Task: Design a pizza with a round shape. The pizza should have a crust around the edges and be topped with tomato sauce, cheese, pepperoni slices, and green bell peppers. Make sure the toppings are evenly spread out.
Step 419:
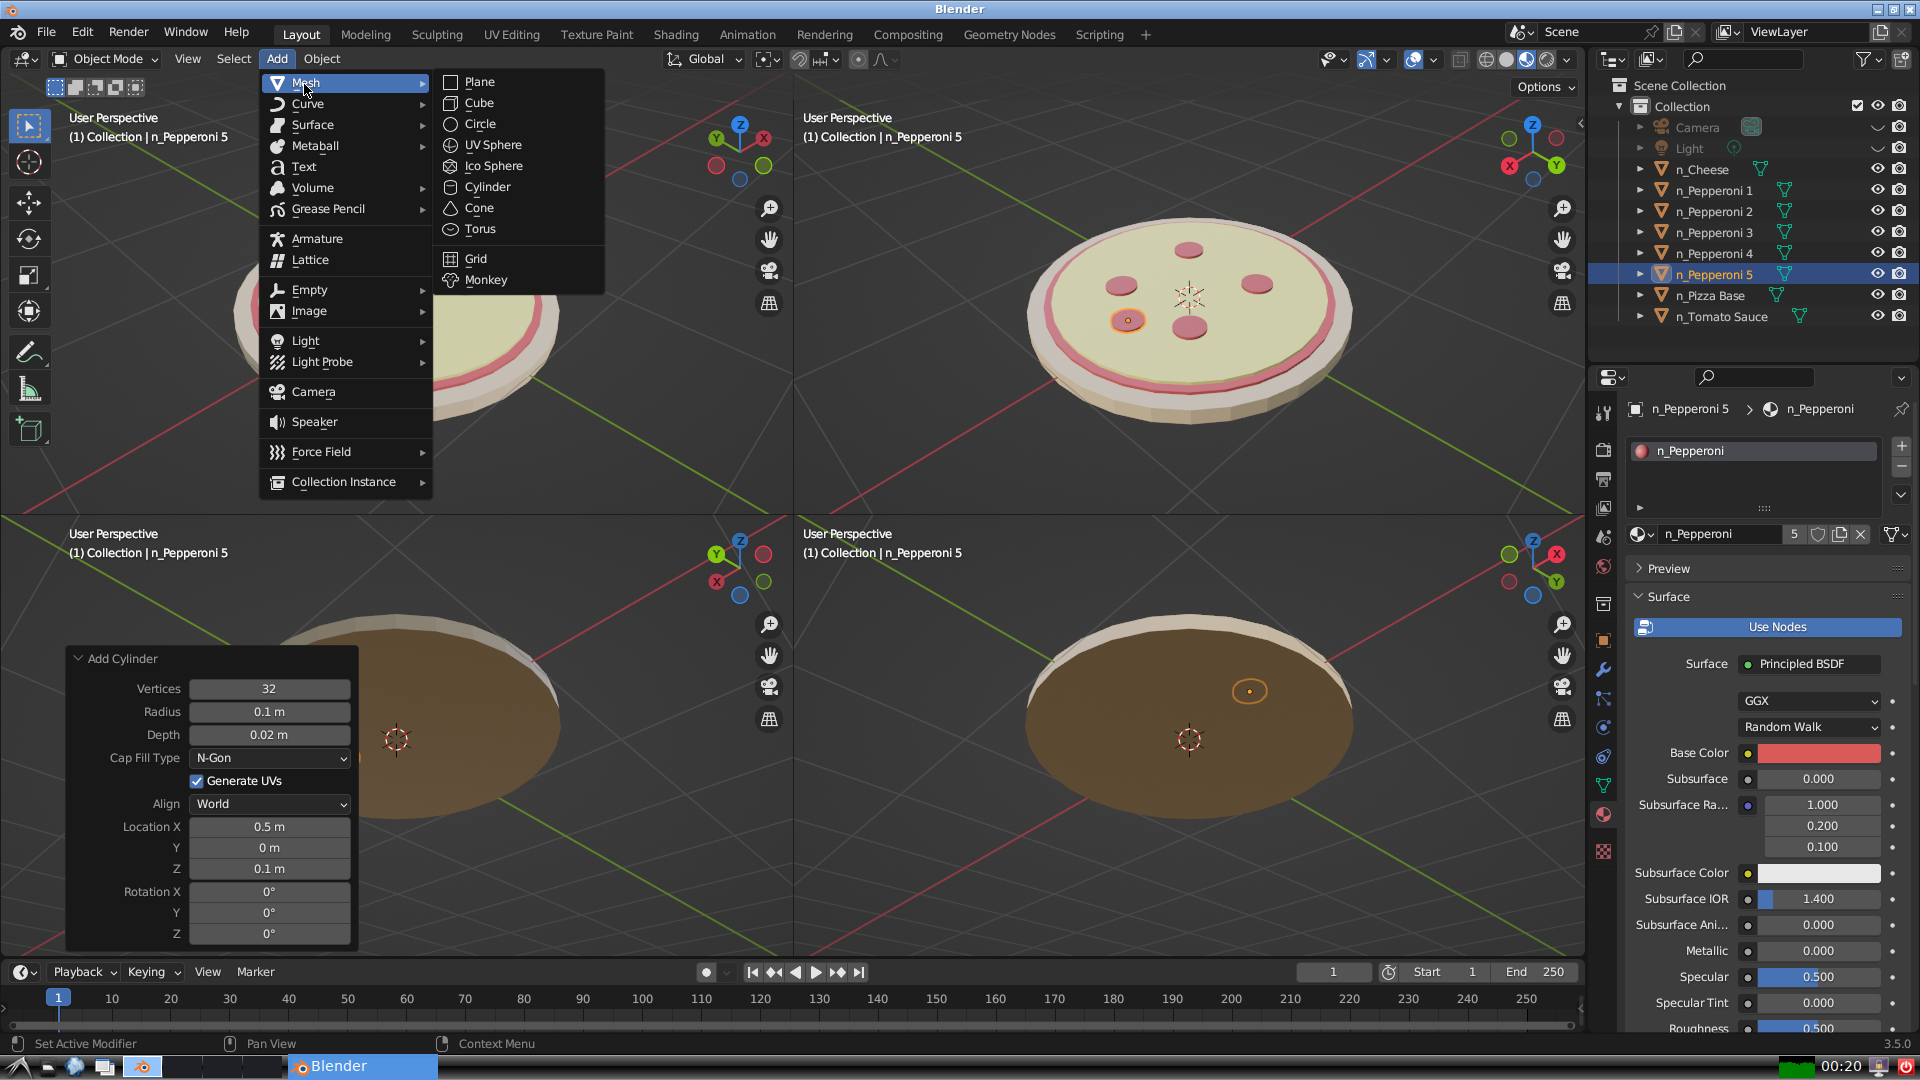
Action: {"mouse_move": [499, 187]}